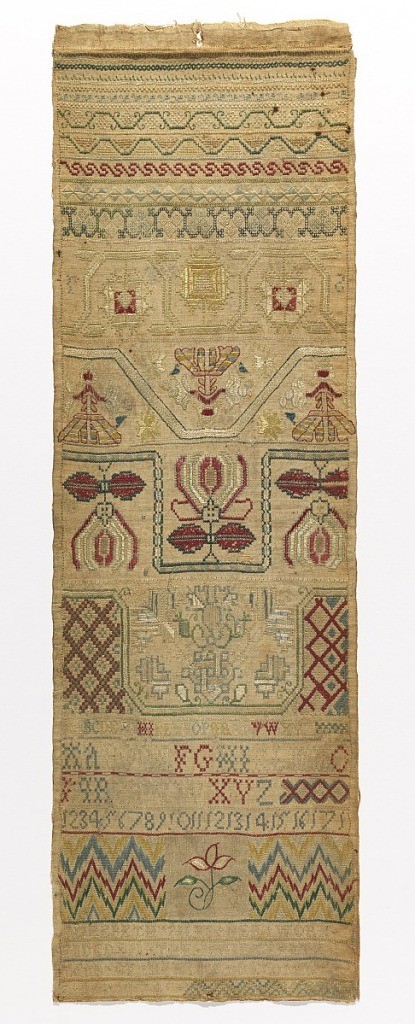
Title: Sampler
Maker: Elizabeth Silk
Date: October 25, 1741
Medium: silk embroidery on linen foundation Technique: embroidered in satin, cross, eyelet, Roumanian, stem, long armed cross, herring bone, rococo, double running and detached looping stitches on plain weave foundation
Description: Vertical rectangle with bands of pattern, alphabet, numeral and singnature "Elizabeth Silk her work ended in the thirteenth year of her age October the 25 1741."